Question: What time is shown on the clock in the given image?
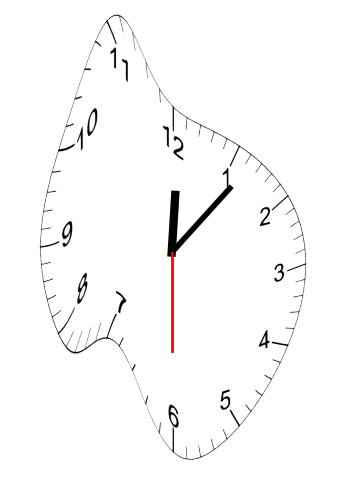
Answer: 12:06:30